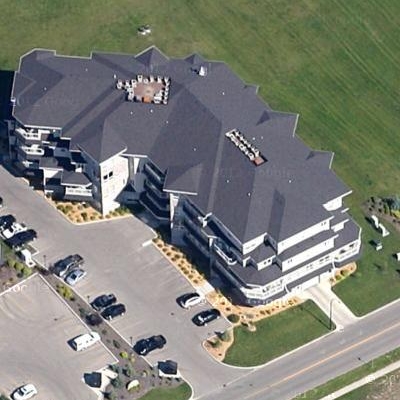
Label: fResident